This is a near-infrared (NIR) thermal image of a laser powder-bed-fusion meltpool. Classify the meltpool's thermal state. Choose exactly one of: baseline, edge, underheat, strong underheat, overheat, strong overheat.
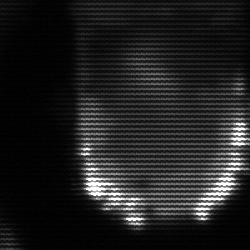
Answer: baseline